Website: lowes
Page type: billing-address
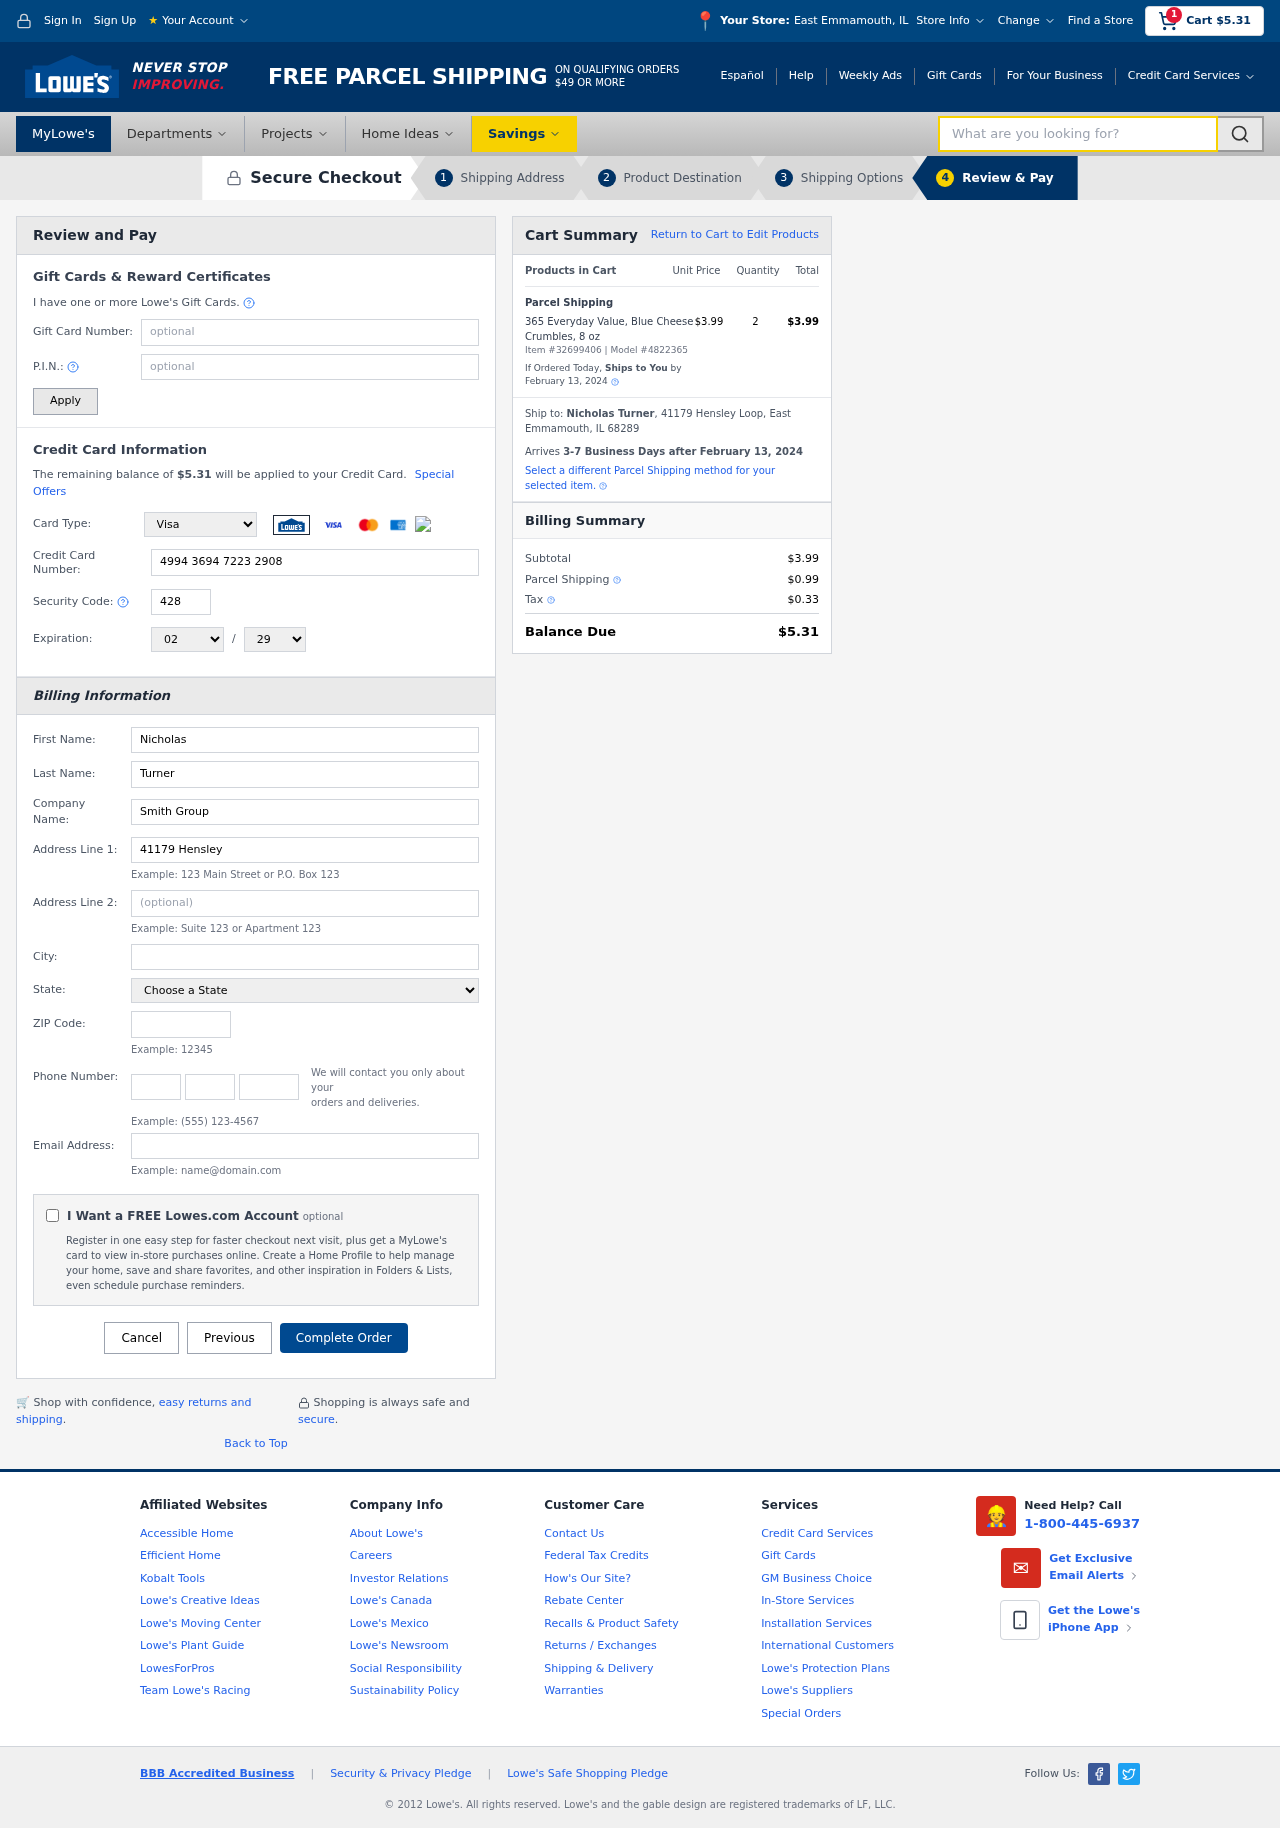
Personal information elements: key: PII_CARD_CVV
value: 428
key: PII_CARD_EXPIRY_MONTH
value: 02
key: PII_CARD_EXPIRY_YEAR
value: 29
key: PII_CARD_NUMBER
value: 4994 3694 7223 2908
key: PII_CARD_TYPE
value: Visa
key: PII_CITY
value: East Emmamouth
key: PII_CITY_STATE
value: East Emmamouth, IL
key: PII_COMPANY
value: Smith Group
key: PII_EMAIL
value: nicholas.turner@gmail.com
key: PII_FIRSTNAME
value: Nicholas
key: PII_FULLNAME
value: Nicholas Turner
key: PII_LASTNAME
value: Turner
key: PII_PHONE_AREA
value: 378
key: PII_PHONE_PREFIX
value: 672
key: PII_PHONE_SUFFIX
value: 3806
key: PII_POSTCODE
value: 68289
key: PII_STATE
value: Illinois
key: PII_STREET
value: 41179 Hensley Loop
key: PII_CITY_STATE_ZIP
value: East Emmamouth, IL 68289
Product elements: key: PRODUCT1_NAME
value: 365 Everyday Value, Blue Cheese Crumbles, 8 oz
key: PRODUCT1_PRICE
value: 3.99
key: PRODUCT1_QUANTITY
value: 2
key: PRODUCT_ITEM_NUMBER
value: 32699406
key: PRODUCT_MODEL_NUMBER
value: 4822365
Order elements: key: ORDER_SUBTOTAL
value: $5.31
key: ORDER_TOTAL
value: $5.31
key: ORDER_SHIPPING_DATE
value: February 13, 2024
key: ORDER_SUBTOTAL
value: $3.99
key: ORDER_DELIVERY_DATE
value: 3-7 Business Days after February 13, 2024
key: ORDER_SHIPPING_DATE2
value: February 13, 2024
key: ORDER_SUBTOTAL2
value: $3.99
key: ORDER_SHIPPING_COST
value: $0.99
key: ORDER_TAX
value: $0.33
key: ORDER_TOTAL2
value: $5.31
Search elements: key: HEADER_SEARCH
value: What are you looking for?